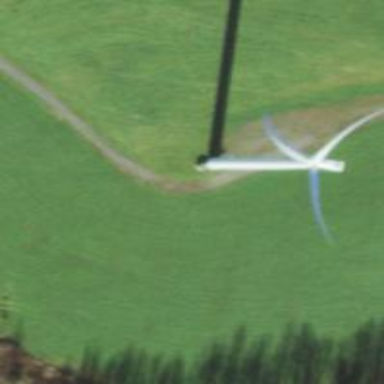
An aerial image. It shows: Wind turbine generator made by Vestas. The generator utilizes wind as its power source and belongs to the horizontal axis type.